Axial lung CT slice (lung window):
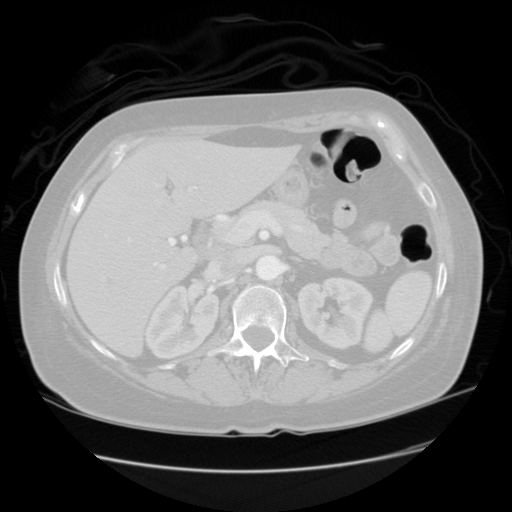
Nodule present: no